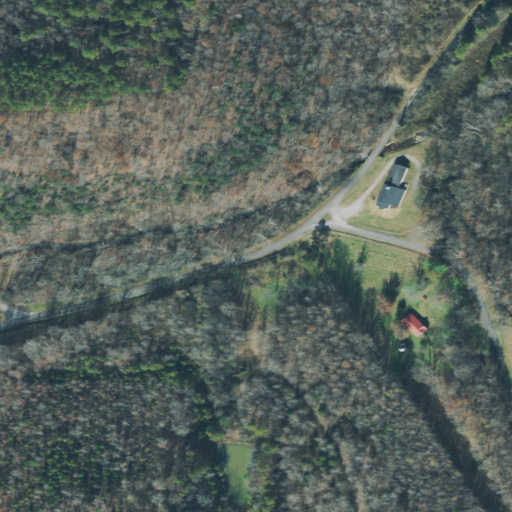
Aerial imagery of valley in Tennessee named Hood Hollow containing deciduous forest, open development, evergreen forest, mixed forest, pasture, shrub, medium intensity development, and low intensity development